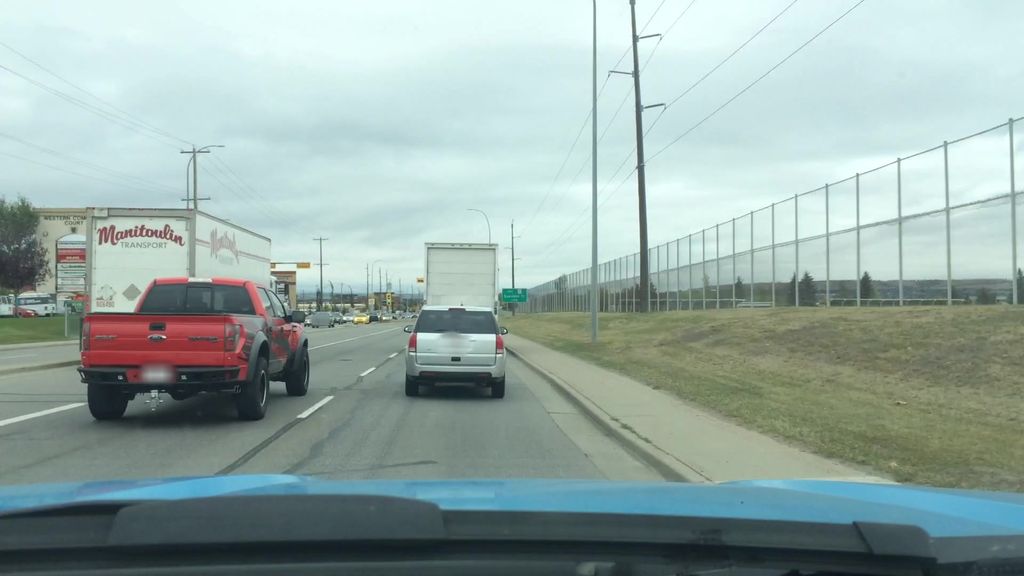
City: calgary